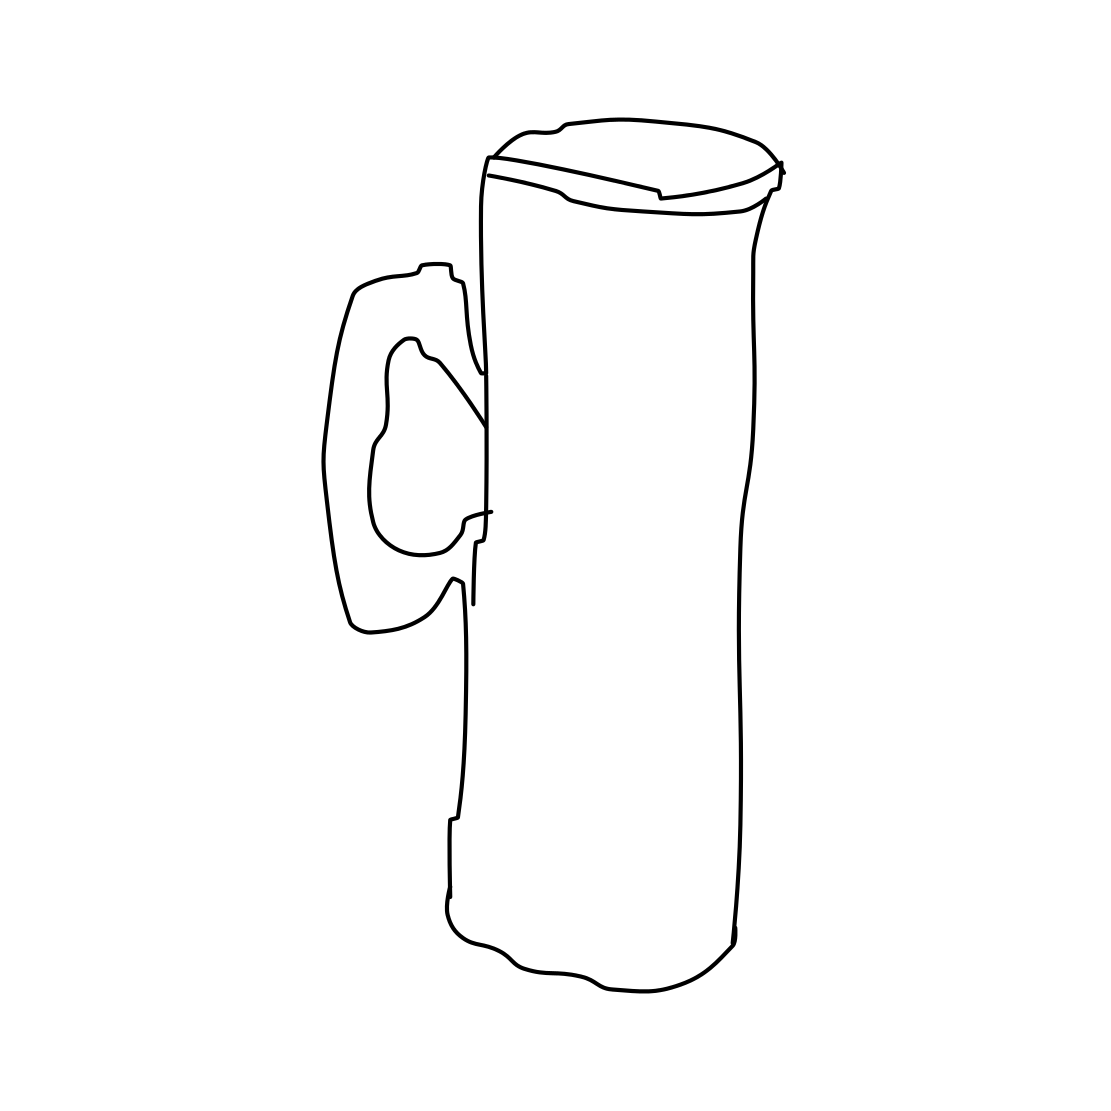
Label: mug